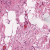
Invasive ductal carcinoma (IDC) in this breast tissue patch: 0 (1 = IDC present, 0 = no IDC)